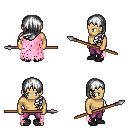
a pixel art fantasy rpg character, male body template, human, tanned skin, pink tattered cape, magenta pants, white left-swept hairstyle, black shoes, spear, four views (front, back, left, right), 2x2 character sprite sheet, small pixel art, hard edges, no anti-aliasing